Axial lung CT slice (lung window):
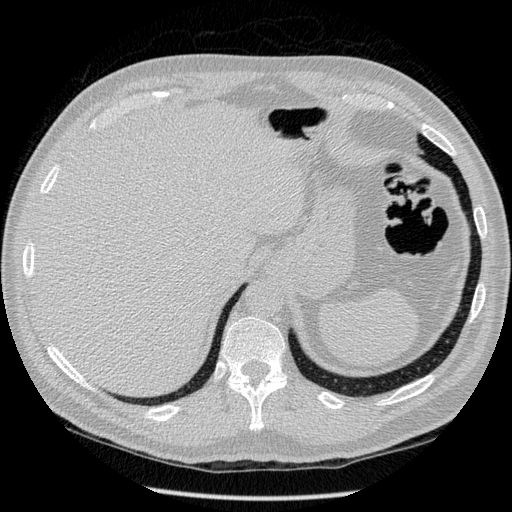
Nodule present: no